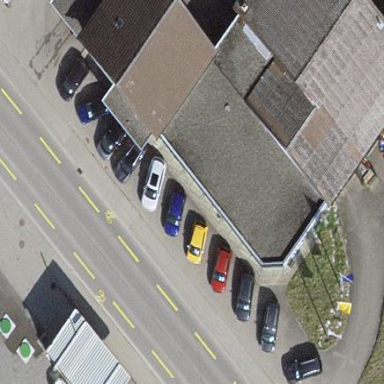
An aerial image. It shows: Industrial building housing car shop.